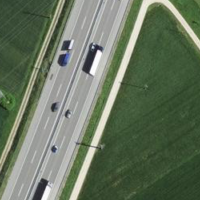
EUNIS habitat code: 57
Species observed at this site:
Milvus milvus